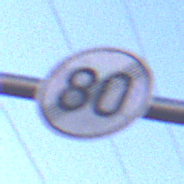
Verkehrszeichen: EndeGeschwindigkeit80
Umgebung: Outdoor, Nature
Tageszeit: SunriseSunset
Wetter: Clear
Licht: Natural
Jahreszeit: NotSpecified
Kontrast: LowContrast